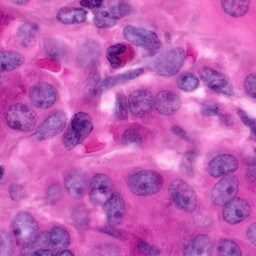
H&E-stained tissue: Pancreatic